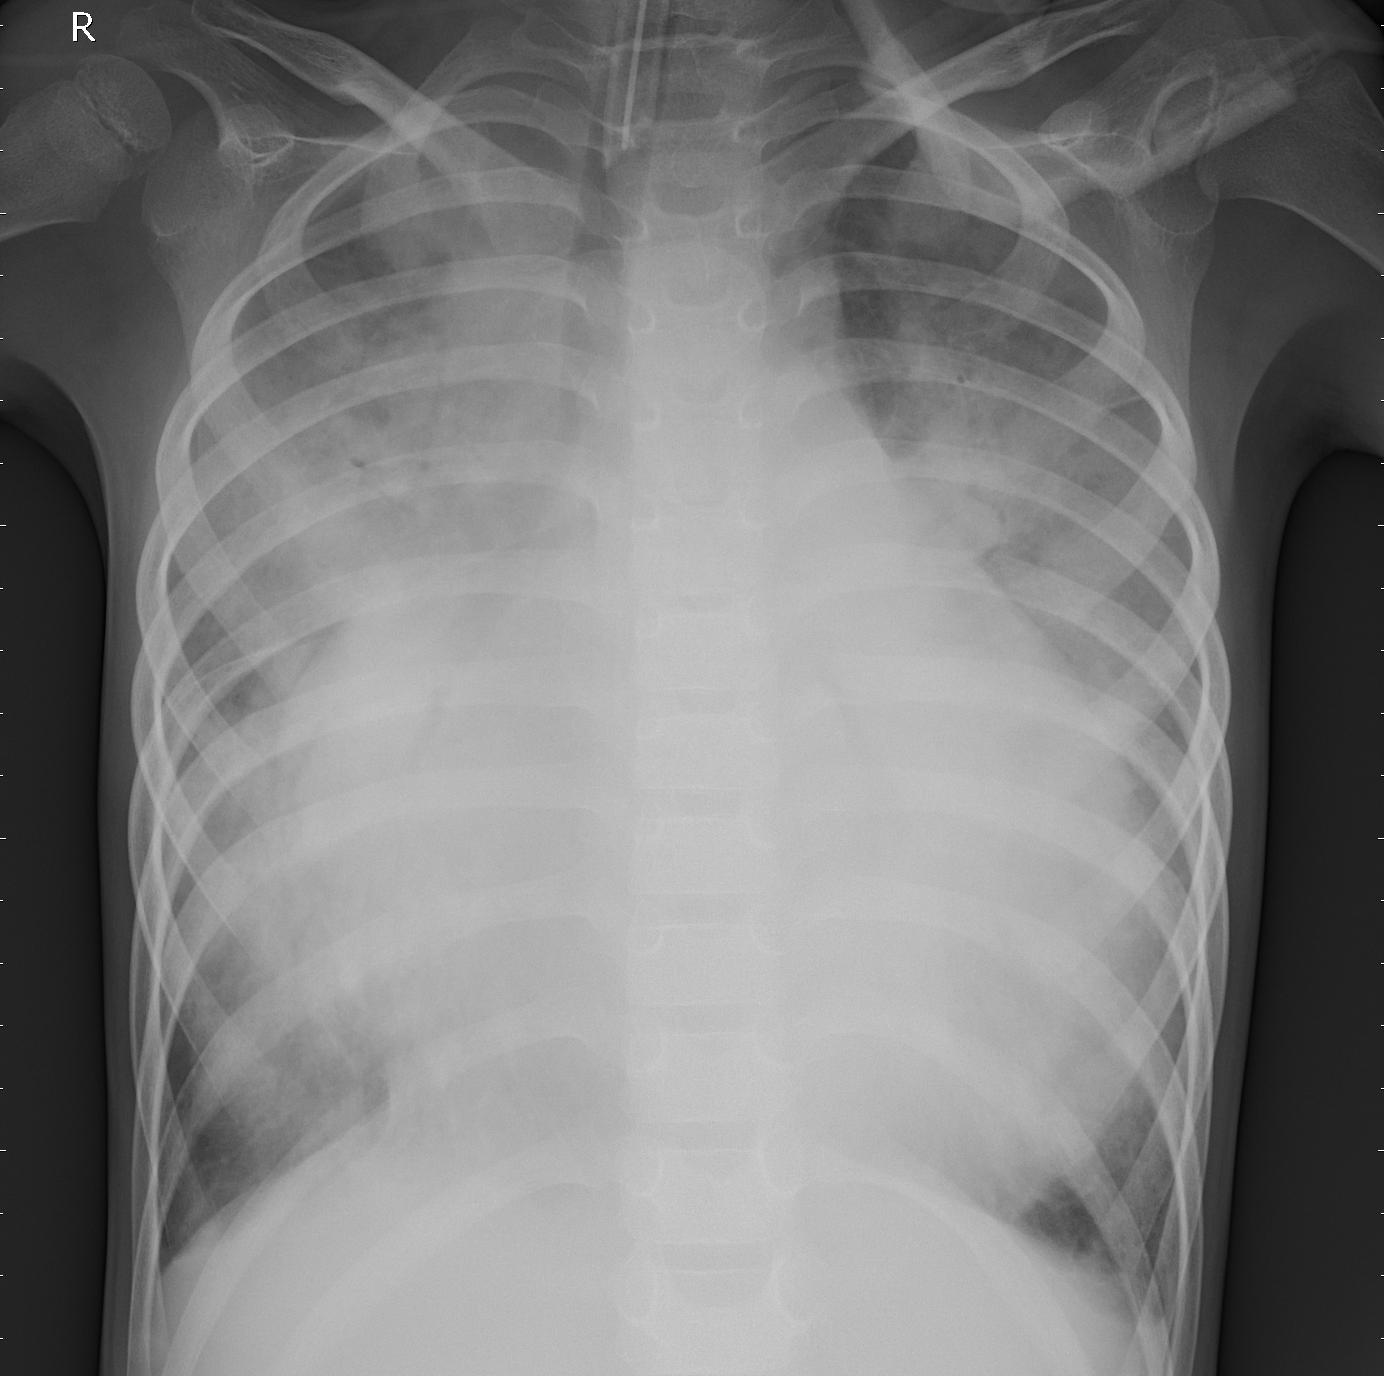
Diagnosis: PNEUMONIA